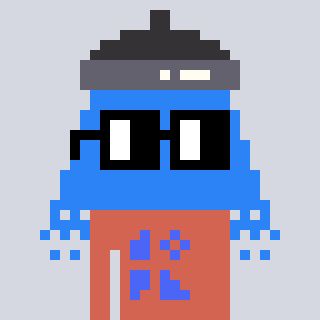
a pixel art character with square black glasses, a shower-shaped head and a peachy-colored body on a cool background